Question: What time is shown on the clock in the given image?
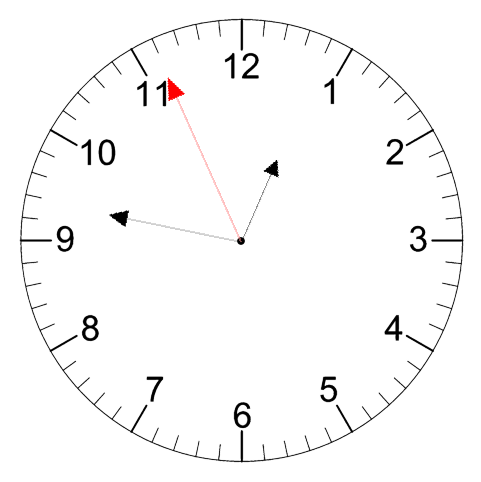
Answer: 12:46:56